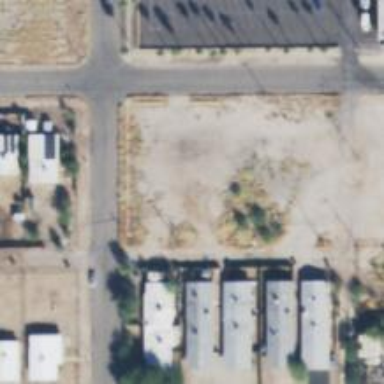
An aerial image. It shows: Alleyway designated as service road.